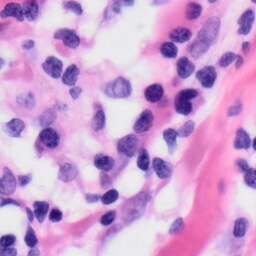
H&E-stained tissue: Skin